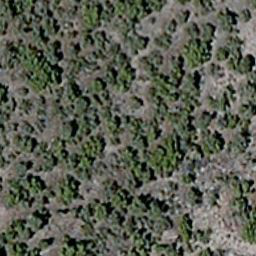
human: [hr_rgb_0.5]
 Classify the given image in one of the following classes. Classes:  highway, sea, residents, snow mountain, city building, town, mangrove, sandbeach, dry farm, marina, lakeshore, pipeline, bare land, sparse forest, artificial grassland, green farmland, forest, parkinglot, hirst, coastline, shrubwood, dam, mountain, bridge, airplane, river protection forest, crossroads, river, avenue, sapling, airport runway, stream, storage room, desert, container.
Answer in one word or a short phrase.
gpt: sparse forest